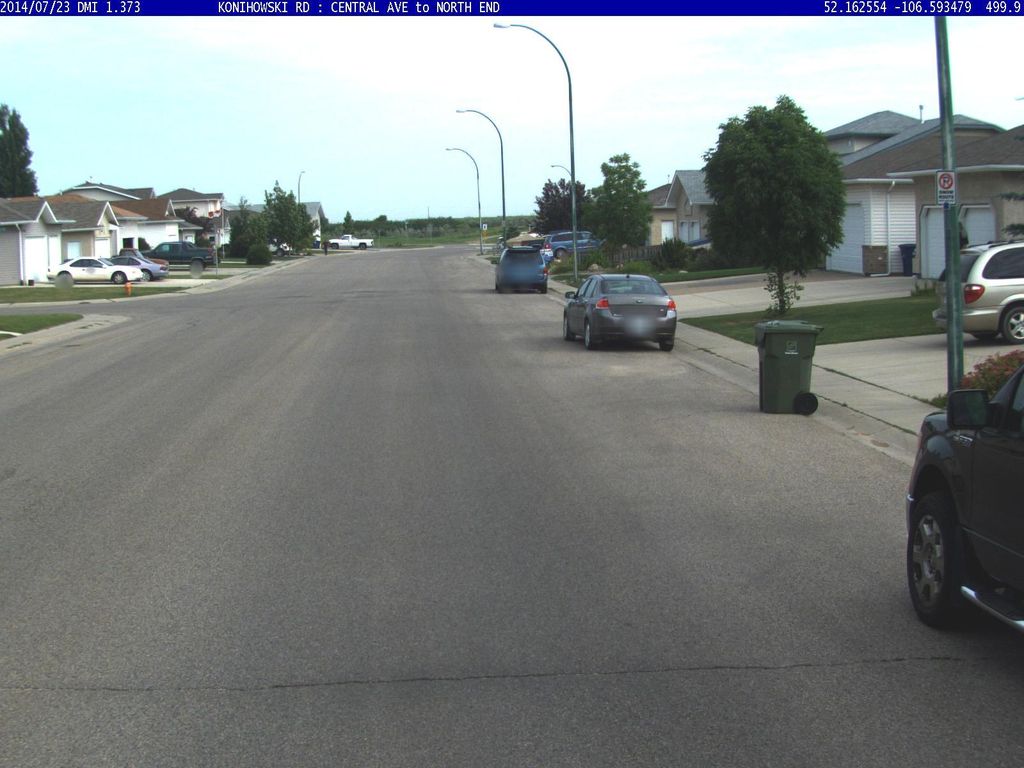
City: saskatoon